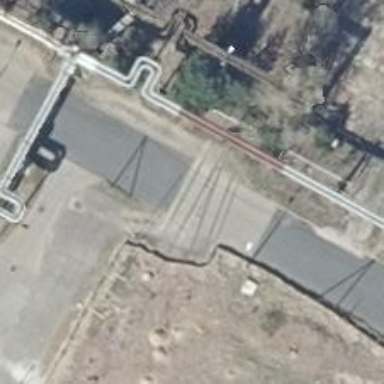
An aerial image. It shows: Unused railway yard.